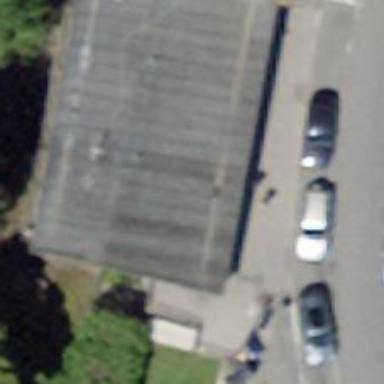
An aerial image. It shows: Shop selling clothes.